Question: As topic states, I have a problem while trying to install search-guard plugin for my ELK stack:
'''
[XXX@XXXX bin]$ ./elasticsearch-plugin install -b file:///home/xxxx/search-guard-6-6.2.1-21.0.zip
-> Downloading file:///home/xxxx/search-guard-6-6.2.1-21.0.zip
[=================================================] 100%
ERROR: 'elasticsearch' directory is missing in the plugin zip
'''
I tried to do it from custom directory, then, following <URL> from home, but it did not help. When I unzip the archive, I can see that there is a directory called "elasticsearch" there:

Does anyone have any suggestions how to proceed with that?
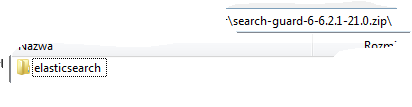
Answer: The error comes from InstallPluginCommand.class within the lib\plugin-cli-x.x.x.jar and is exactly what is says. Here's a clipped portion of the code as it's reading thru the entries in the zip file:
'''
ZipInputStream zipInput = new ZipInputStream(Files.newInputStream(zip));
try {
ZipEntry entry;
while((entry = zipInput.getNextEntry()) != null) {
if (entry.getName().startsWith("elasticsearch/")) {
hasEsDir = true;
...
}
}
if (!hasEsDir) {
throw new UserException(2, "'elasticsearch' directory is missing in the plugin zip");
}
'''
I realize that doesn't help you much, but as a last ditch effort, if you can't get to the root cause of the issue, 1 thing I did to get me over the hurdle was to just copy the files from the zip file into the es plugins directory ('/usr/share/elasticsearch/plugins' in our case). They go within /plugins, but under a directory, which is the name that Elasticsearch knows the plugin by.
The only 2 gotchas are:
1. You need to know the directory name to create under /plugins.
2. You need to know the replacement values for the plugin-descriptor.properties file.
If you can get that far, you can start ES and it should load everything fine.